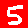
Digit: 5